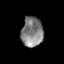
Tissue: prostate
Cell type: Myeloid cells
Senescence score: 0.7424
Nuclear area (px): 632
Mean DAPI intensity: 129.519